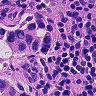
Metastatic tissue present: yes